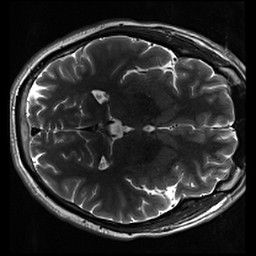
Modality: inplaneT2
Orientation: axial